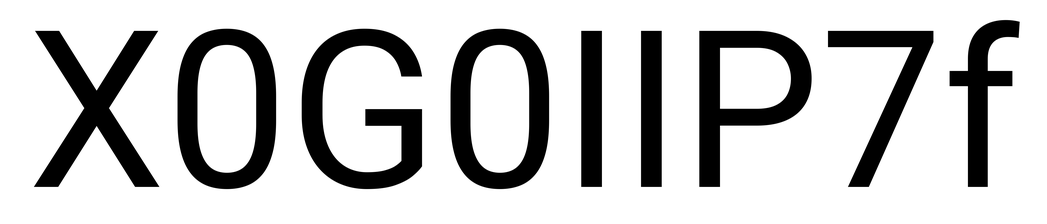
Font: Roboto_Regular